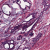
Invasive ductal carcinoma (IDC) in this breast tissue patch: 0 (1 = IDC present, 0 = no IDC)